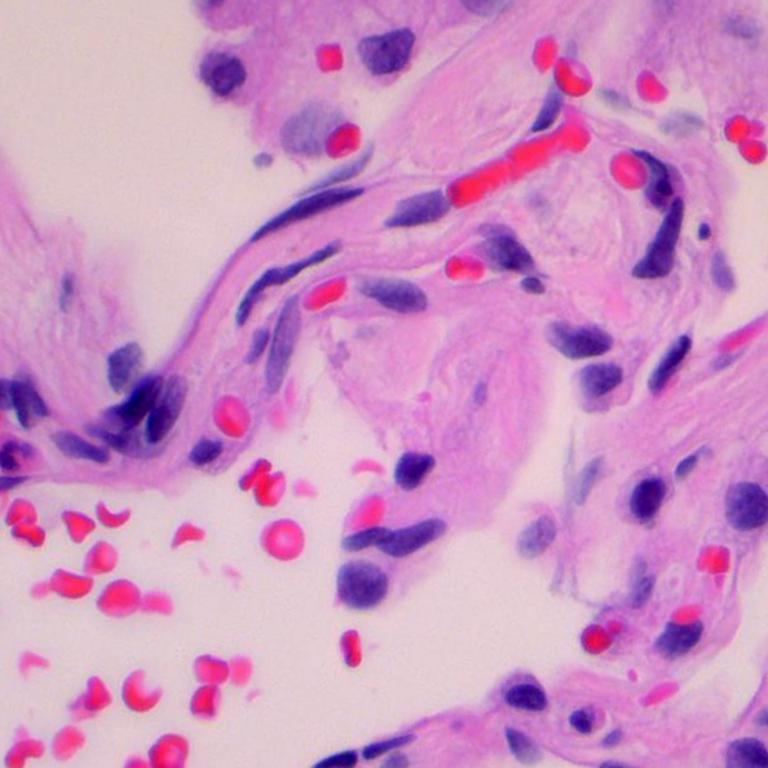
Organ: lung
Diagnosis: benign